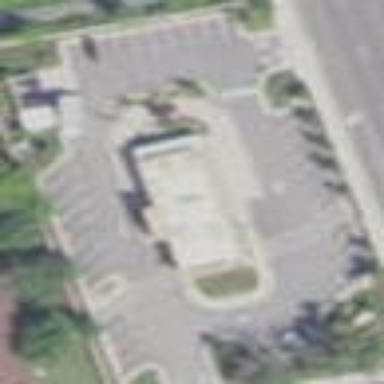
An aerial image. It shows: Retail area.